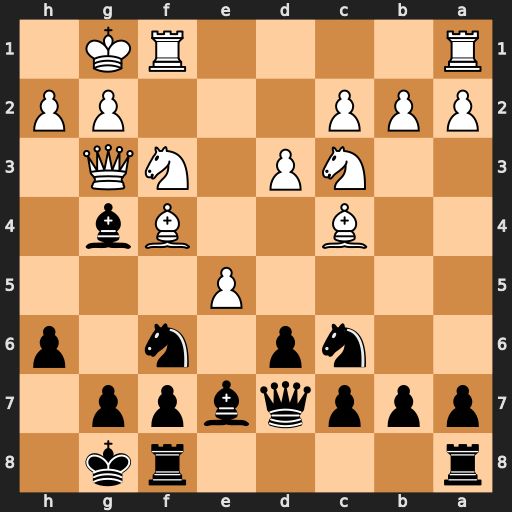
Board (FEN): r4rk1/pppqbpp1/2np1n1p/4P3/2B2Bb1/2NP1NQ1/PPP3PP/R4RK1
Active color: b
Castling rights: -
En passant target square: -
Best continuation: Nh5 Qf2 Nxf4